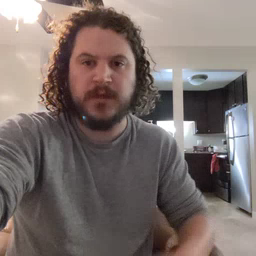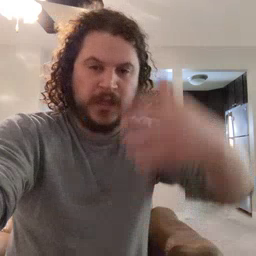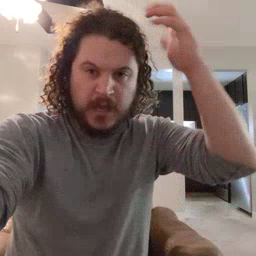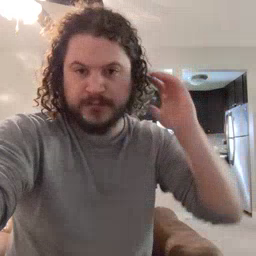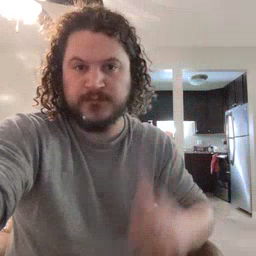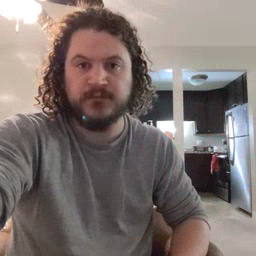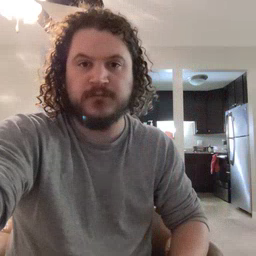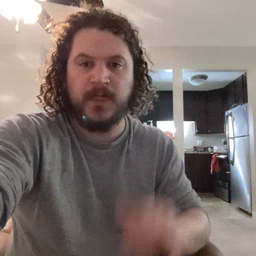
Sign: lion